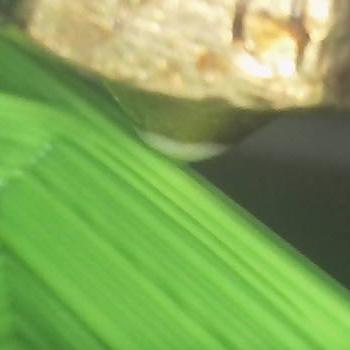
Flow rate: 84%